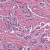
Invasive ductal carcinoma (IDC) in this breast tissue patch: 1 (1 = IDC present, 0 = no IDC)